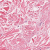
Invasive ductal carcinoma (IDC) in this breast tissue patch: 0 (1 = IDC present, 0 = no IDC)